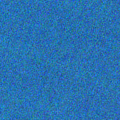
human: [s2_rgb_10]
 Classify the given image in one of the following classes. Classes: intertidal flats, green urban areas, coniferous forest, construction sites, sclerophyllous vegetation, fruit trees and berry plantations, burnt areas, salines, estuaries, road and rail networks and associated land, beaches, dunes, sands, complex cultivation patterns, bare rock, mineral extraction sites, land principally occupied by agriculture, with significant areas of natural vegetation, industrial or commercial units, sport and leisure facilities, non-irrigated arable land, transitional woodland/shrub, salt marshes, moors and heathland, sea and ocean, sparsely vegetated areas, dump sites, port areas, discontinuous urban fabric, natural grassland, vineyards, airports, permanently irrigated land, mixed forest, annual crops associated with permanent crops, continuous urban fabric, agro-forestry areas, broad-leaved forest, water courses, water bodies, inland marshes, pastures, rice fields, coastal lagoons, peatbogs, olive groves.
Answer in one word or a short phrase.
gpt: sea and ocean